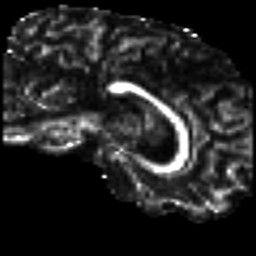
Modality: FA
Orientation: sagittal
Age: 47
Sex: female
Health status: ill
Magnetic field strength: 3 T
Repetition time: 8.4 s
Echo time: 0.0926 s